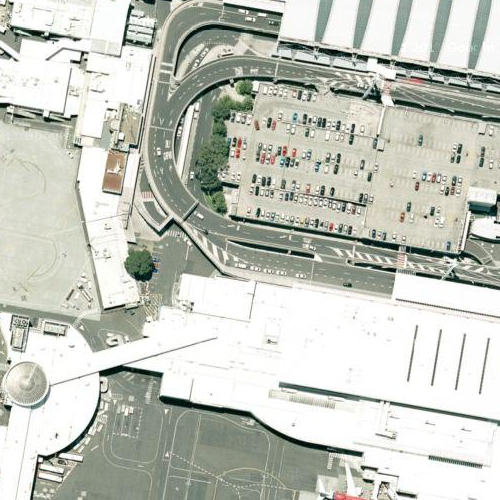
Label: sydney